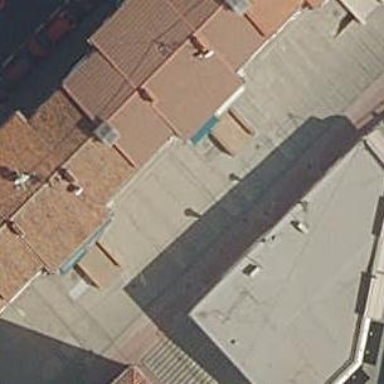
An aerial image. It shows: Apartment building with hipped roof.